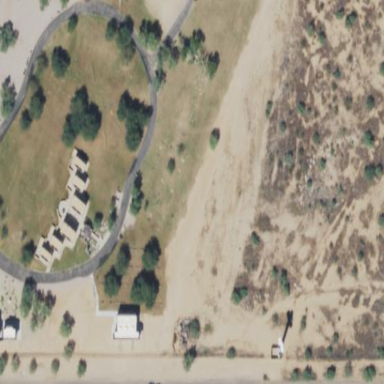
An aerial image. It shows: Cemetery.